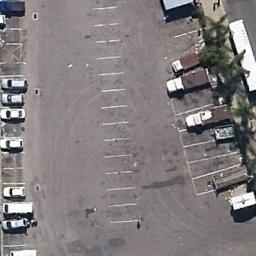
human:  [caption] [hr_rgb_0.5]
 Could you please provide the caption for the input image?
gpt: There are some cars on the parking lot .

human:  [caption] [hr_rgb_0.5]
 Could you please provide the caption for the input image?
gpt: Many cars of different styles and colors are on the parking lot .

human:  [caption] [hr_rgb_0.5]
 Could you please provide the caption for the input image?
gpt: There are five rows of cars in the parking lot .

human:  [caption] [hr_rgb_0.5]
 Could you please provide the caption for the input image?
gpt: The parking lot has some parked cars of different sizes .

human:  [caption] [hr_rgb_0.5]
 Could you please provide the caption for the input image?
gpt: There are some cars on the parking lot .